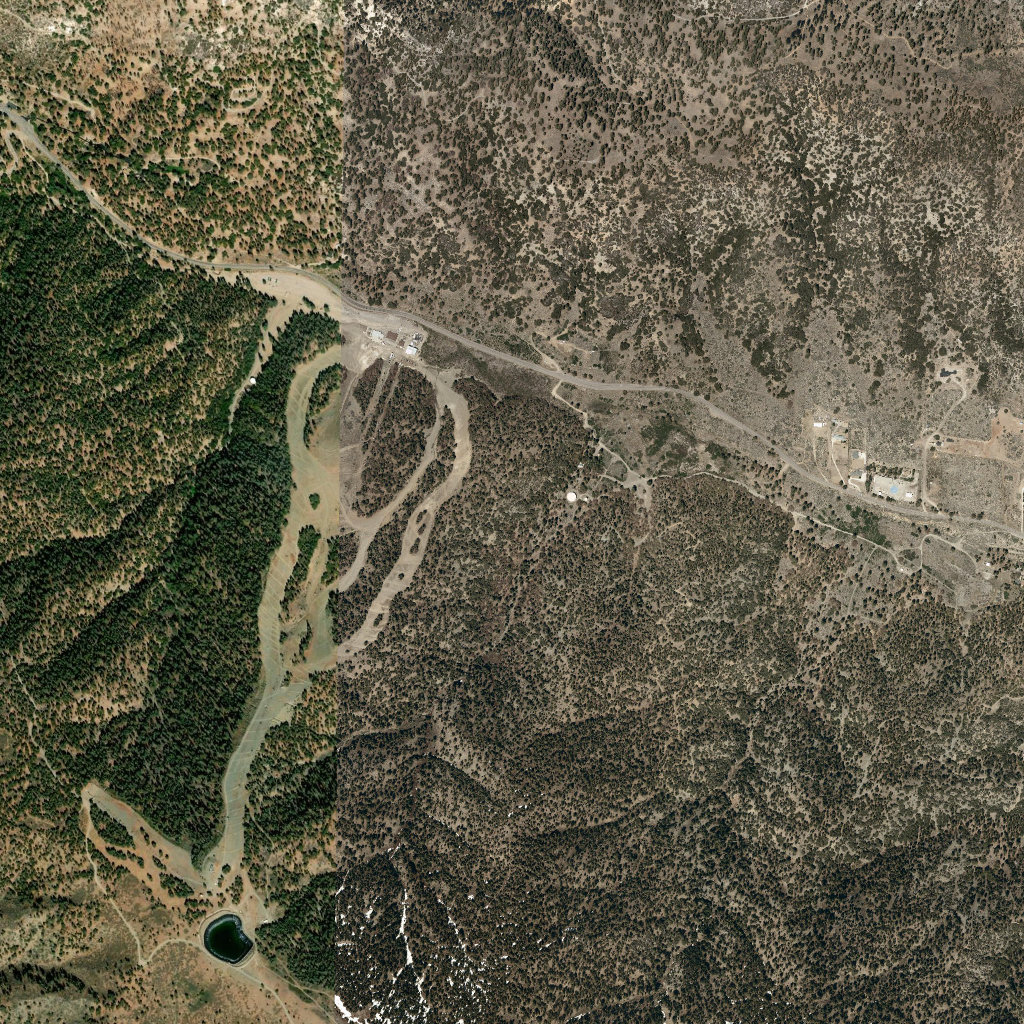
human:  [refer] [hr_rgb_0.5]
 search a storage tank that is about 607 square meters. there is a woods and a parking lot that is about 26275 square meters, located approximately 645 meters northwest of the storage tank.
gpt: <box>[[55, 47, 56, 49, 0]]</box>

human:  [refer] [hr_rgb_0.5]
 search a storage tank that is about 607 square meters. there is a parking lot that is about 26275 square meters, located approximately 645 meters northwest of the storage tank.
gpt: <box>[[55, 47, 56, 49, 0]]</box>

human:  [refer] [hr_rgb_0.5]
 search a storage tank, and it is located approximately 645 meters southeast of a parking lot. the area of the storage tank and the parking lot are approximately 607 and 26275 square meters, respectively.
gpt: <box>[[55, 47, 56, 49, 0]]</box>